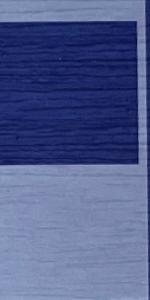
Label: Empty